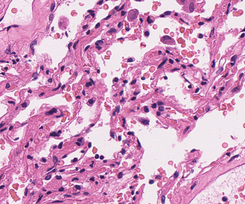
Tumor epithelial tissue: no
Tumor-associated stroma tissue: no
Normal tissue: yes